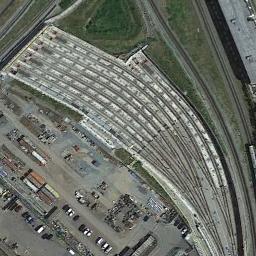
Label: railway_station